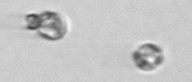
Label: Thalassiosira_sp_aff_mala